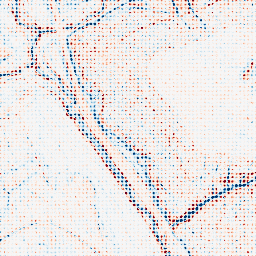
Category: edge_preserving
Decomposition family: anisotropic_diffusion
Decomposition parameters: iterations: 20
kappa: 50
gamma: 0.05
Upsampling method: sinc_hamming
Upsampling parameters: scale: 8
kernel_size: 4
Upsampling scale: 8